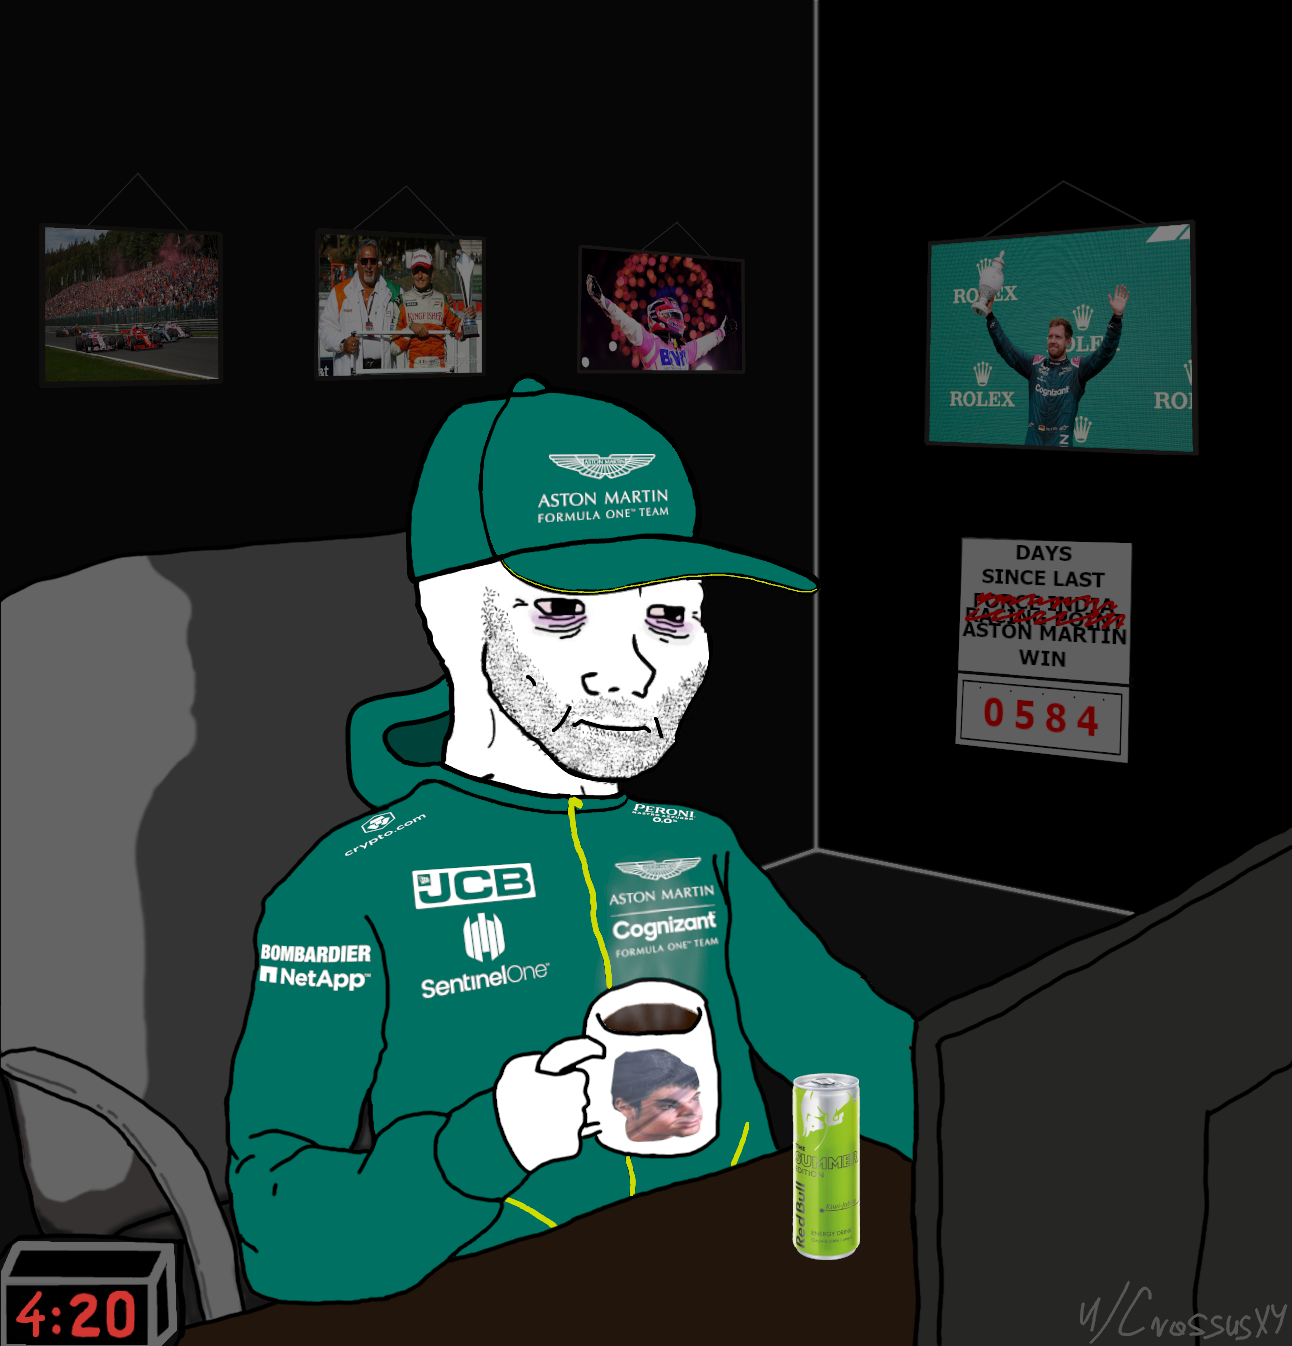
Label: 5_Wojak_with_Background